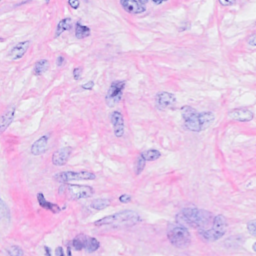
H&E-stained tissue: Breast